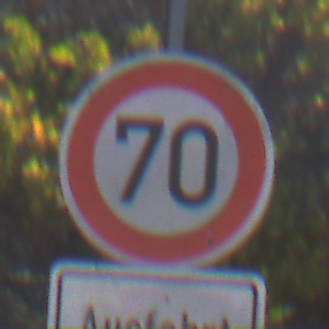
Verkehrszeichen: Geschwindigkeit70
Zusatzzeichen unten: HinweiseAufGefahrenDurchVerbaleAngabe5
Umgebung: Outdoor, Nature
Tageszeit: MorningAfternoon
Wetter: Clear
Licht: Natural
Jahreszeit: NotSpecified
Kontrast: HighContrast